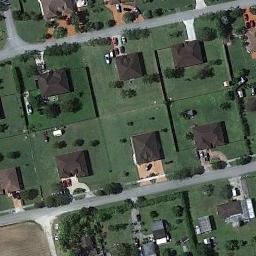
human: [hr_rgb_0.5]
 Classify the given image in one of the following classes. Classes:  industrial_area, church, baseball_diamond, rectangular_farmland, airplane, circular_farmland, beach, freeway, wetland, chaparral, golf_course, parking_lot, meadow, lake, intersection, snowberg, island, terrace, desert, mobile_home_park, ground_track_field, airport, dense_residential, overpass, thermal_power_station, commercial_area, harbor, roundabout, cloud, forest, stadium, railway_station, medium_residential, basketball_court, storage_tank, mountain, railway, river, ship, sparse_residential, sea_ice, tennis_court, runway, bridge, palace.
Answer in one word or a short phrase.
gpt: medium_residential